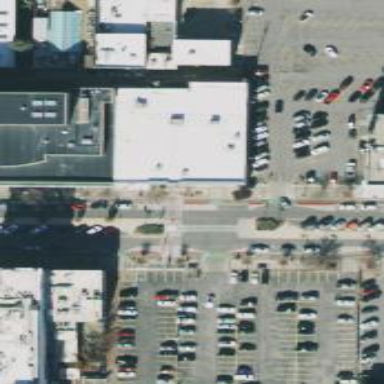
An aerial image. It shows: Uncontrolled crossing with pedestrian island.